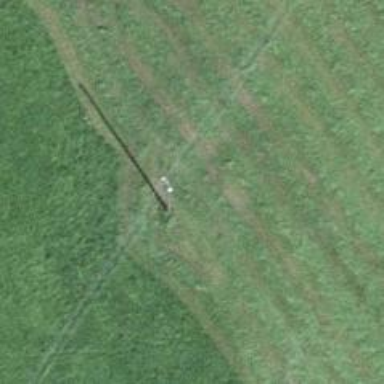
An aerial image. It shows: Minor power line.